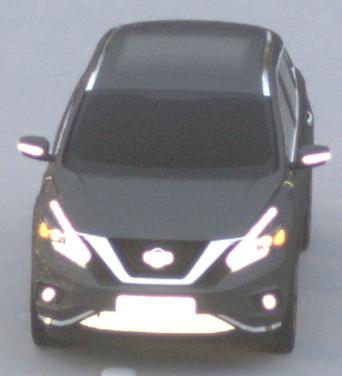
Make: Nissan
Model: Murano
Detailed model: Gen. 3 Z52
Model produced from: 2015
Doors: 5
Color: gray
Road condition: dry road
Daytime: sunrise or sunset
Contrast: low contrast